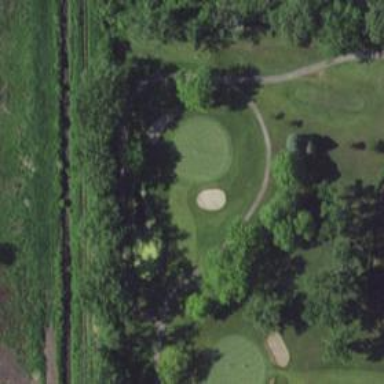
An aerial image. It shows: Designated golf cartpath for service vehicles.